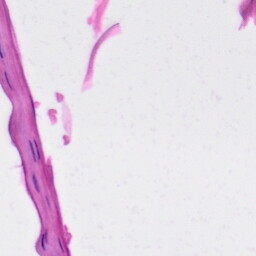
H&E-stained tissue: Skin